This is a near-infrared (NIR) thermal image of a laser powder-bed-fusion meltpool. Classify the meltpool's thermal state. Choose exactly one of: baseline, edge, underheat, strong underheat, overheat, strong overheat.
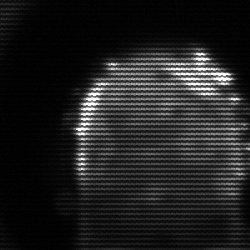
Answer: baseline